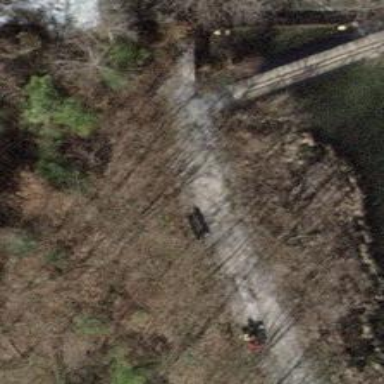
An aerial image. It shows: Brown bench in the vicinity.